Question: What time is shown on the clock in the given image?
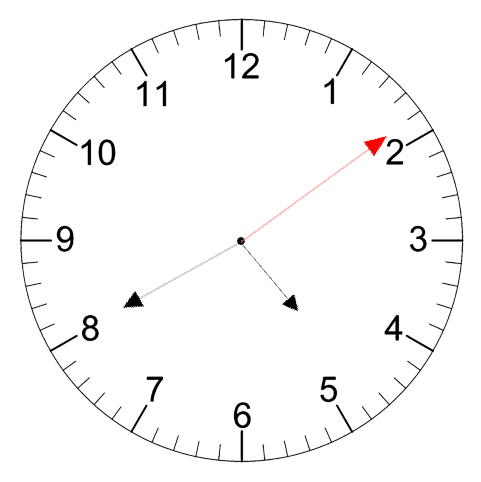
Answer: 04:40:09